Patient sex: F
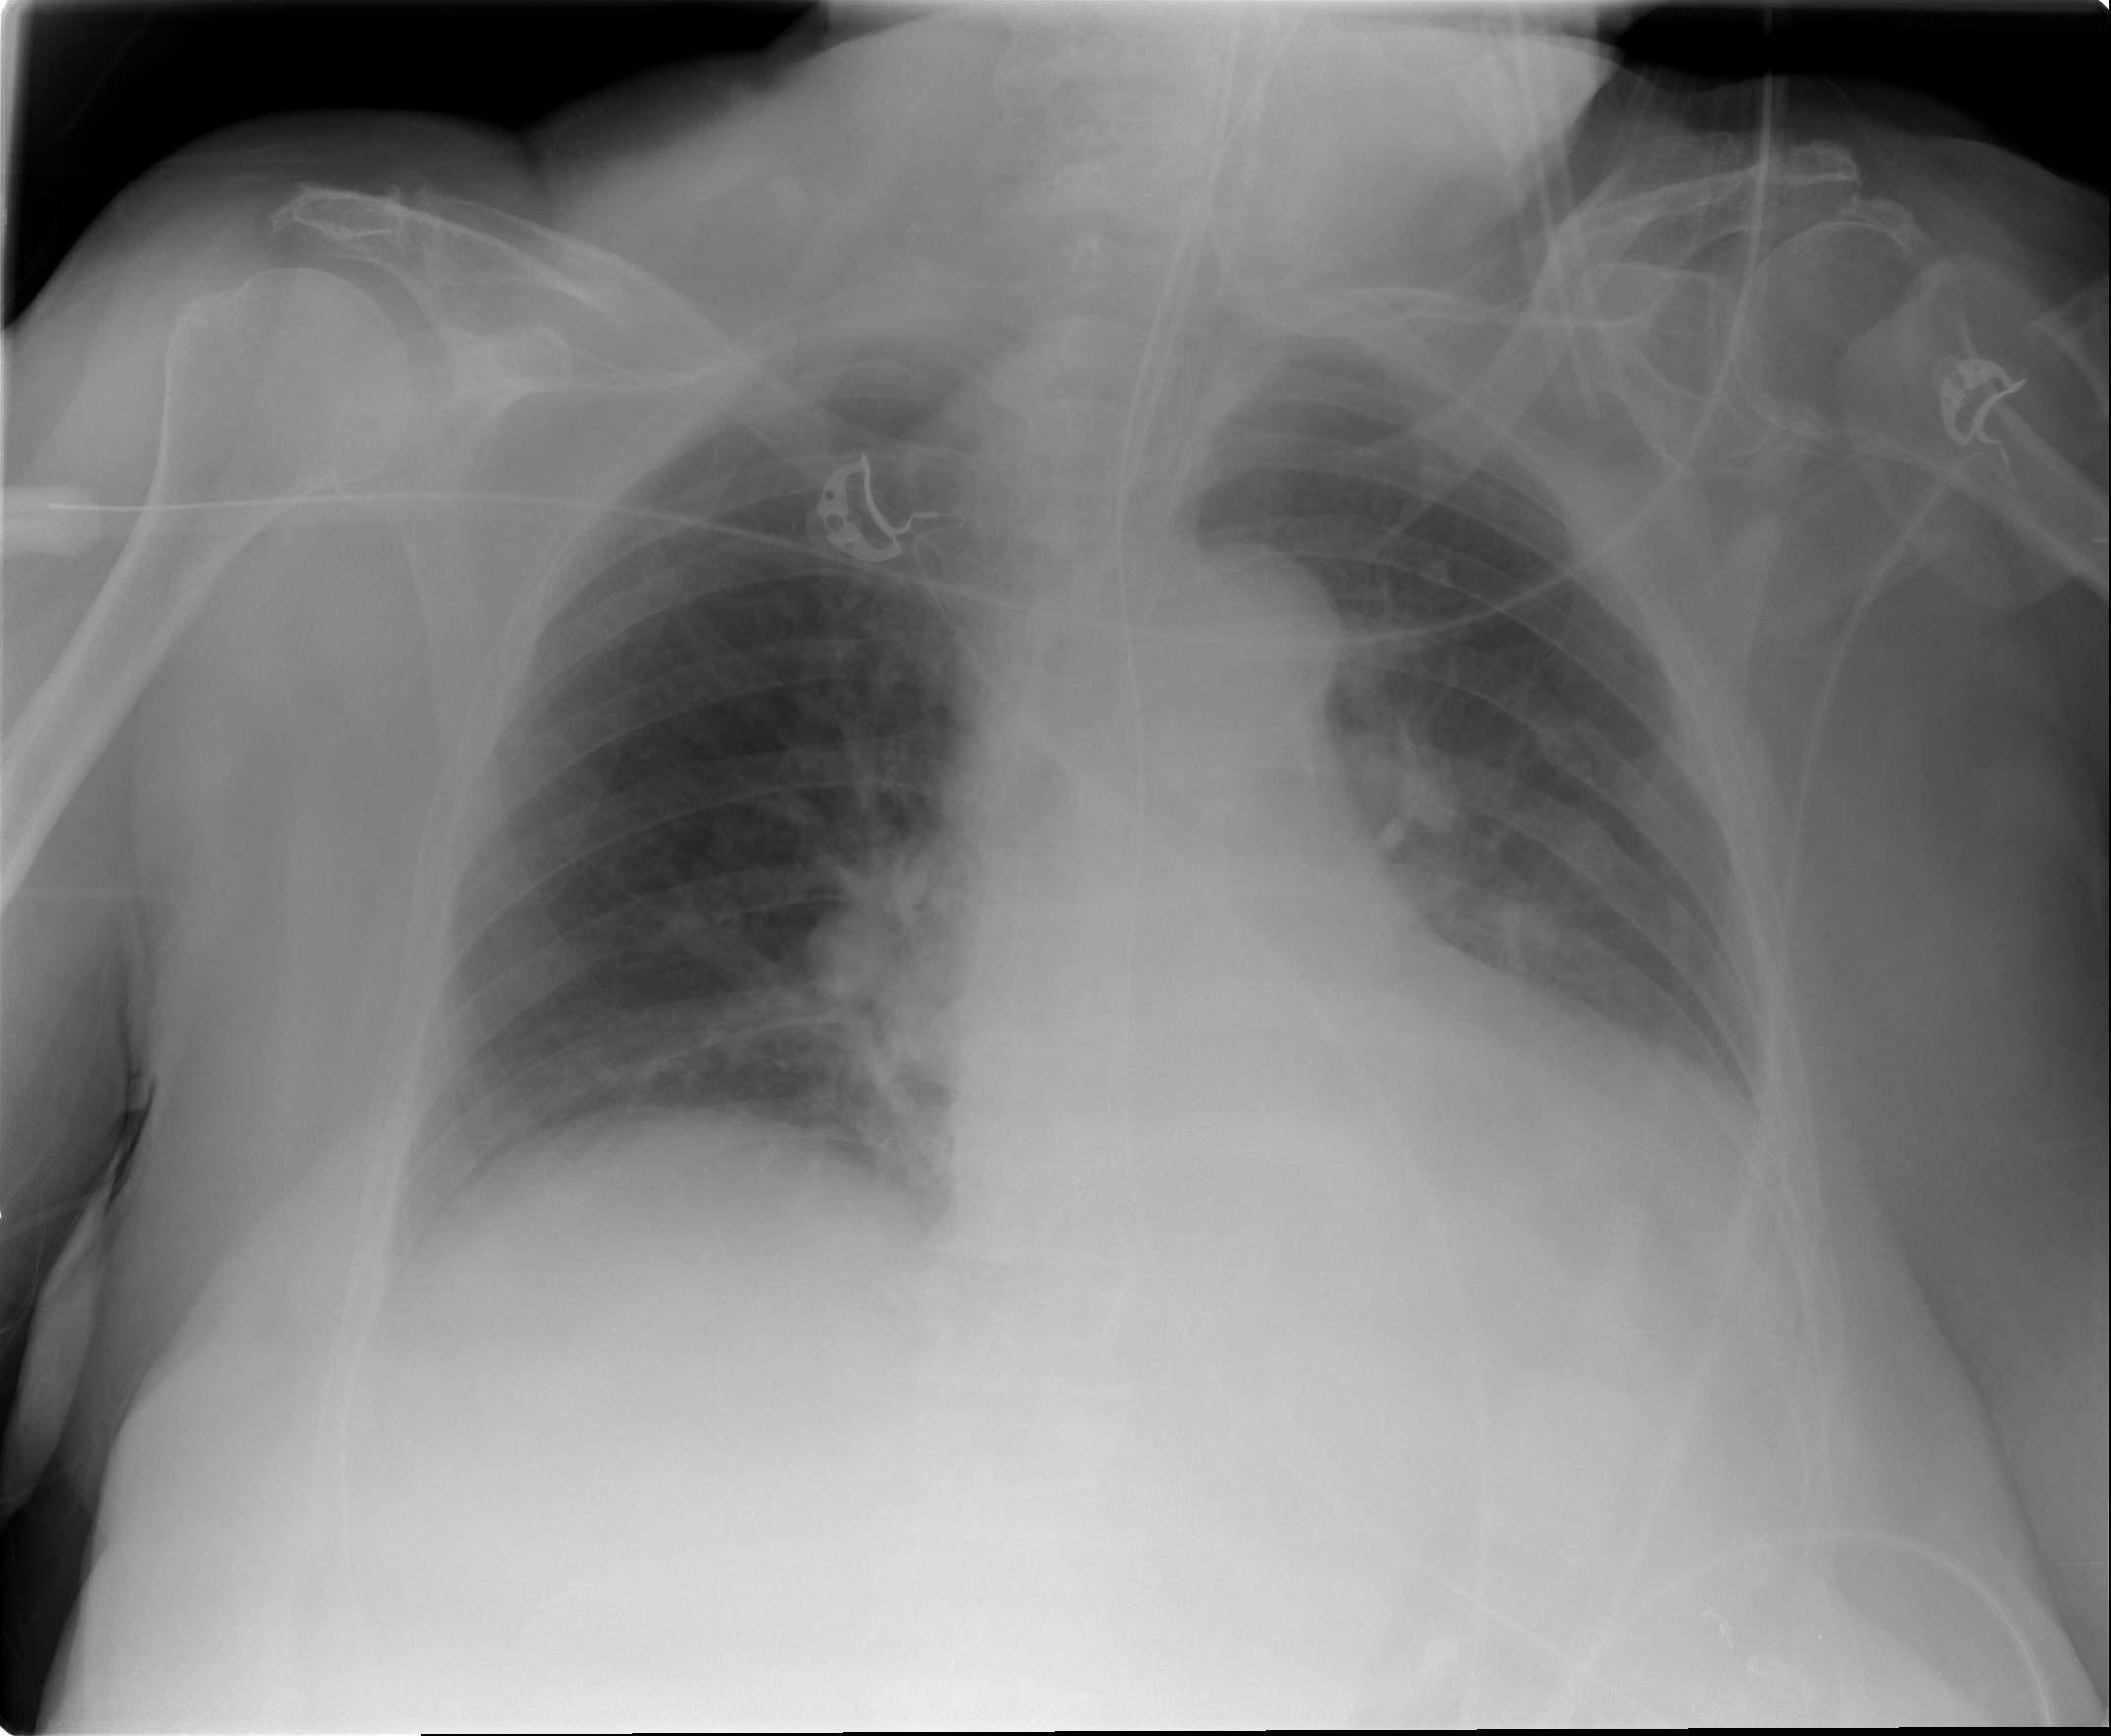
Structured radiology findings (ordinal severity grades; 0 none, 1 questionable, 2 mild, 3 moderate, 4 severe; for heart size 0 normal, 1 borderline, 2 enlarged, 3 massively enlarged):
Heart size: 2
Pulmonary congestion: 0
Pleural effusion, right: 0
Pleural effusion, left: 2
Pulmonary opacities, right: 0
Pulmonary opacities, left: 2
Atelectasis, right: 0
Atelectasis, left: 2